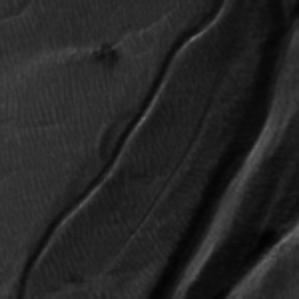
Label: frost